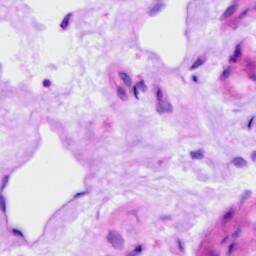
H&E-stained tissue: Ovarian